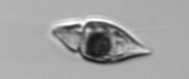
Label: Amphidinium